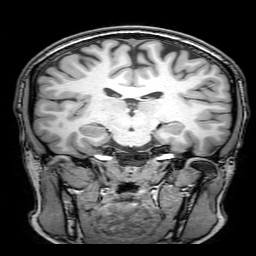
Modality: T1w
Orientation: sagittal